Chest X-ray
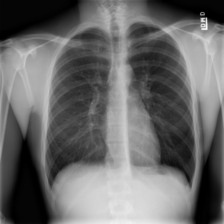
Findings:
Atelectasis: negative
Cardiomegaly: negative
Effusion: negative
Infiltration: negative
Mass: negative
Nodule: negative
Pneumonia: negative
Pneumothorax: negative
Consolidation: negative
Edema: negative
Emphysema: negative
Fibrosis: negative
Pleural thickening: negative
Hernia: negative